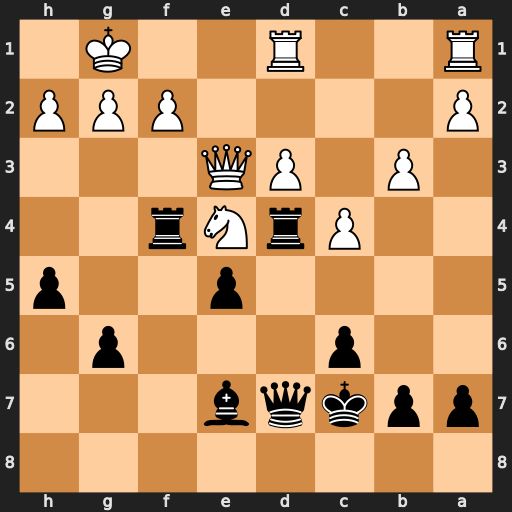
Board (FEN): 8/ppkqb3/2p3p1/4p2p/2PrNr2/1P1PQ3/P4PPP/R2R2K1
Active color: b
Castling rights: -
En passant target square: -
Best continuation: Rfxe4 Qxe4 Rxe4